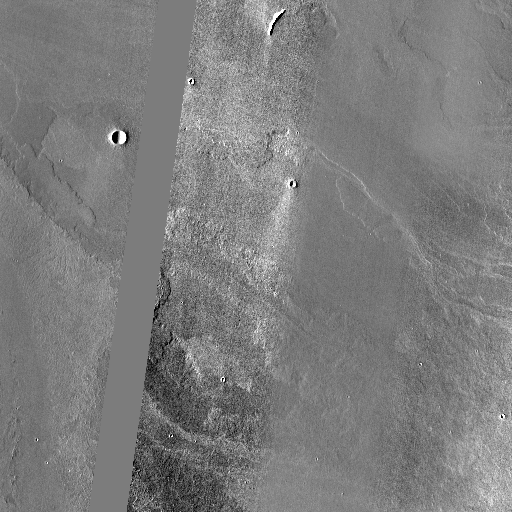
Crater classes present: Background, Other